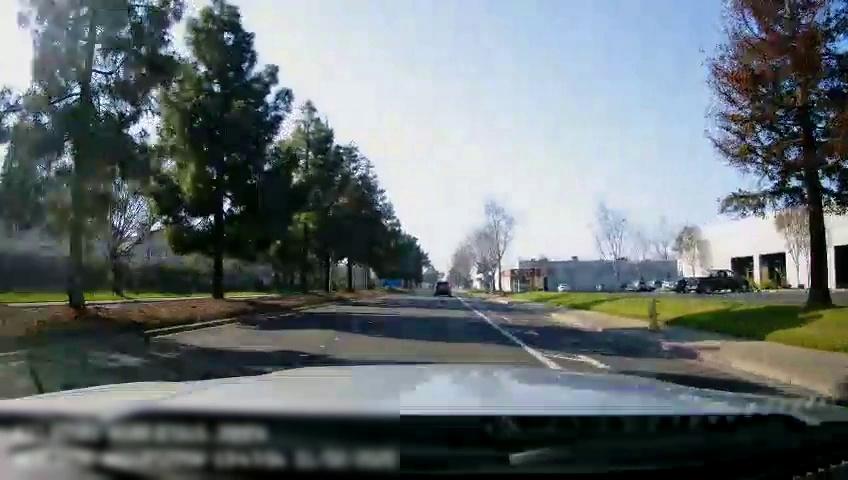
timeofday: Day
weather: Sunny
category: Drivable Space
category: Vehicles | Truck
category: Vehicles | Car
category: Vehicles | SUV
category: Lanes | Current Lane